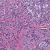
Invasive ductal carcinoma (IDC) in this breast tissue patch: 1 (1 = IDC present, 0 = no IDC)